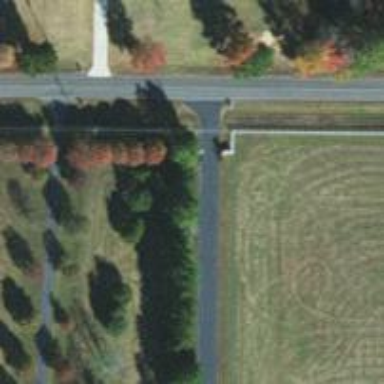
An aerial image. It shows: Driveway leading to service road.